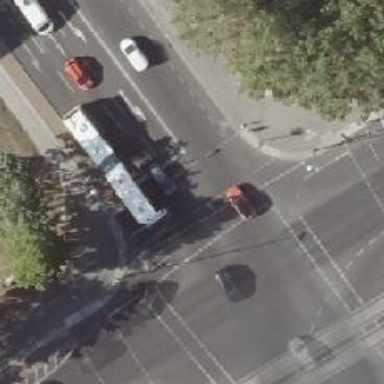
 with lane markings and left cycle track."